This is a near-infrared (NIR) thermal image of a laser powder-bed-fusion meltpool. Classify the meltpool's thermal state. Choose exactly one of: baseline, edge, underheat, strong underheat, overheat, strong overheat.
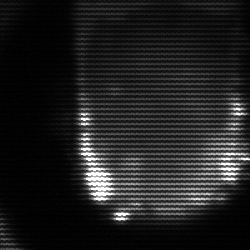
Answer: baseline